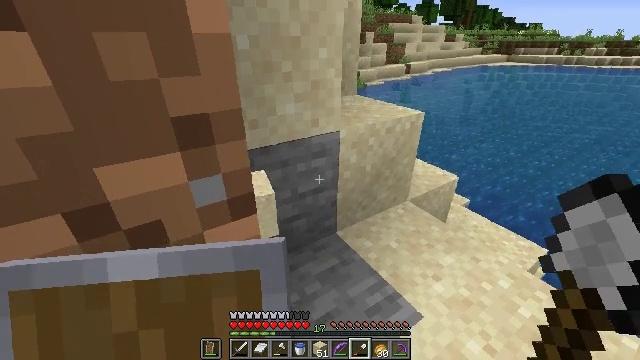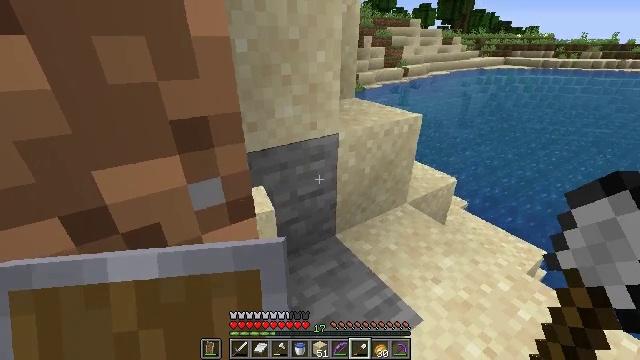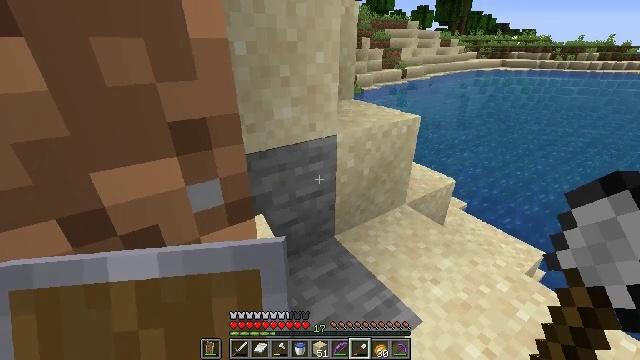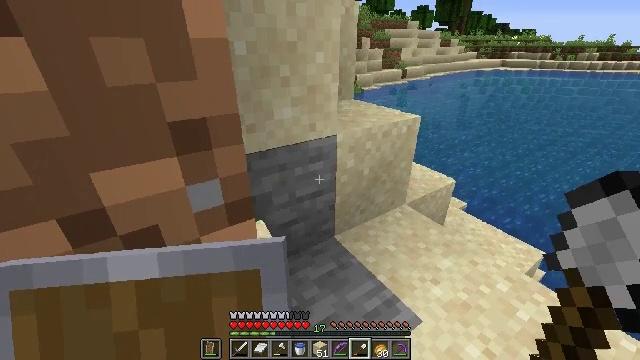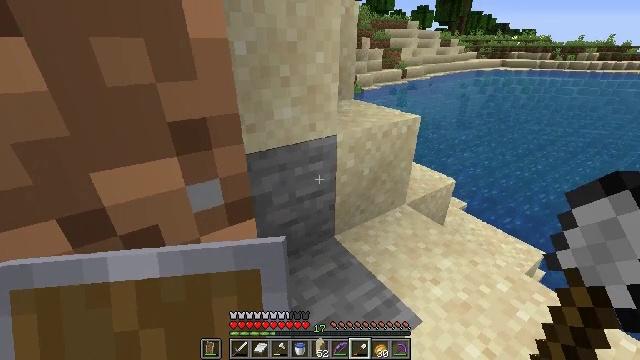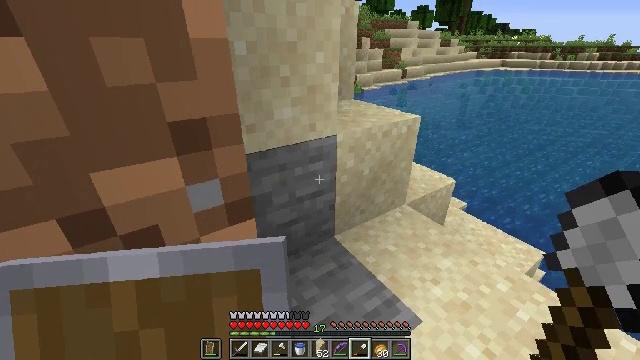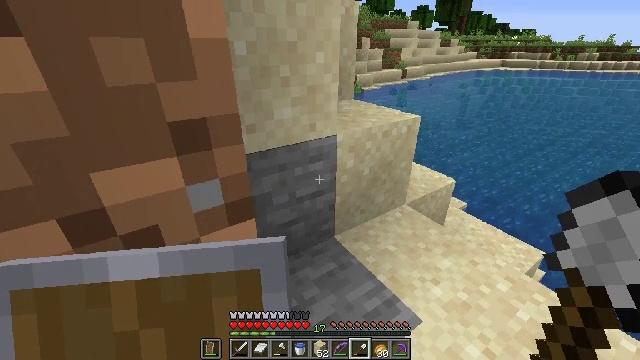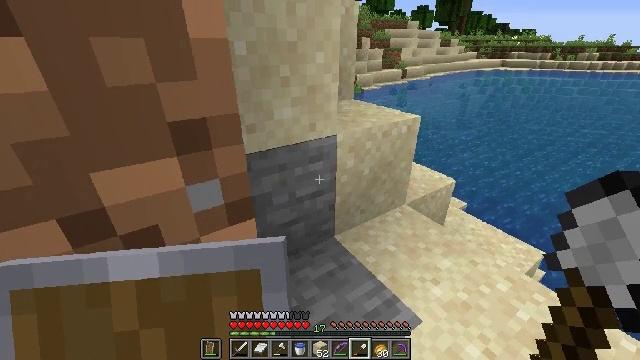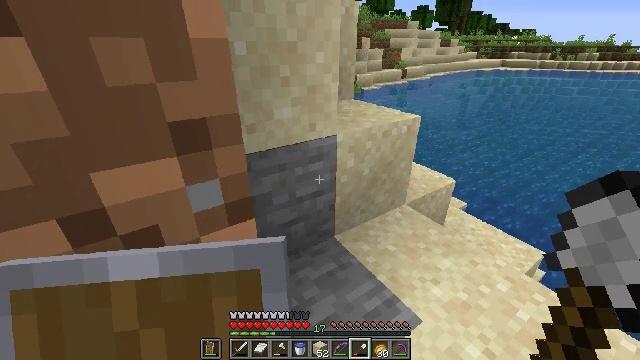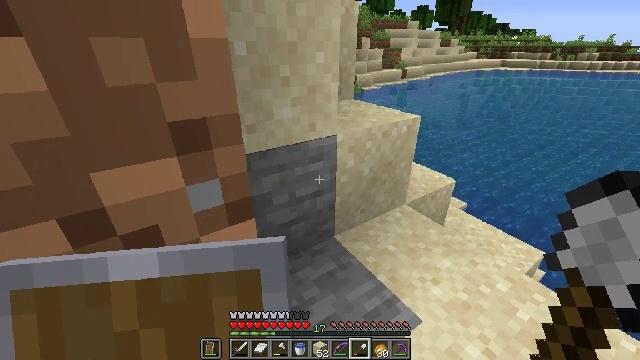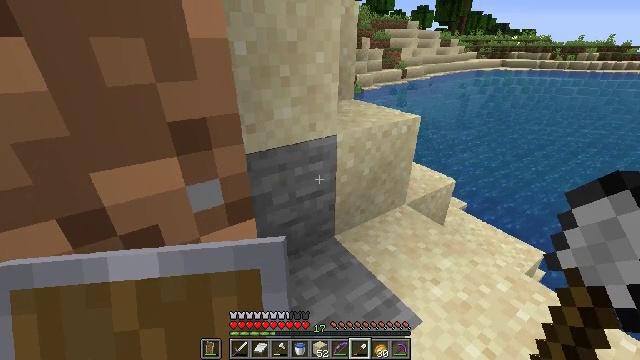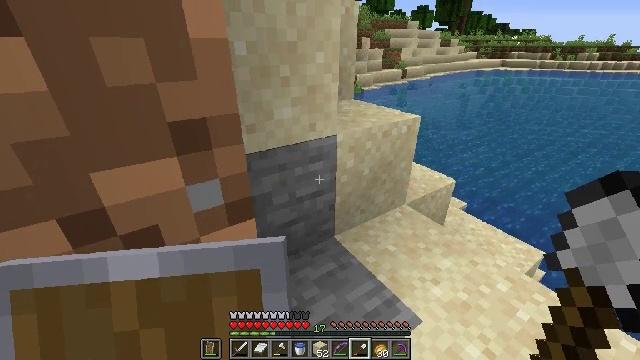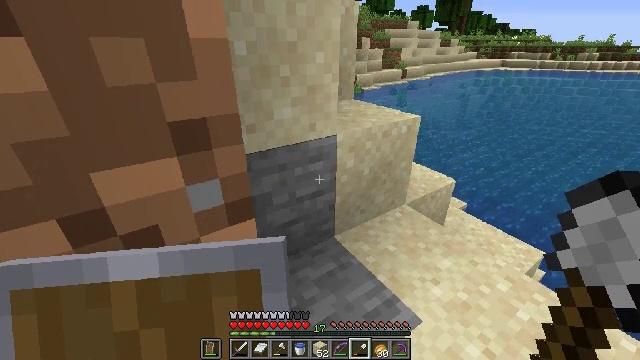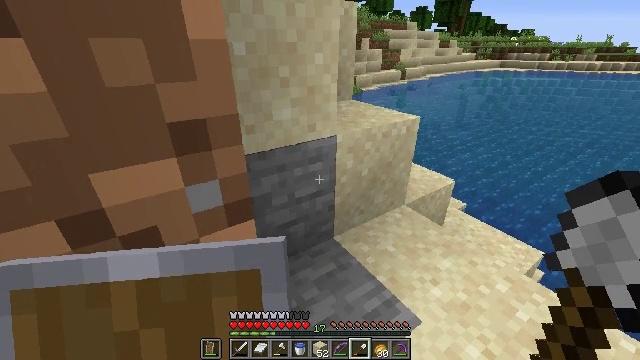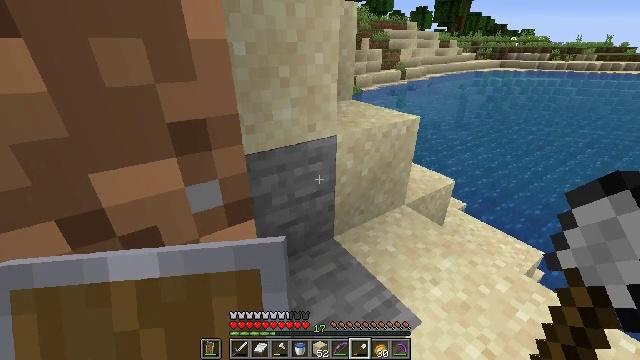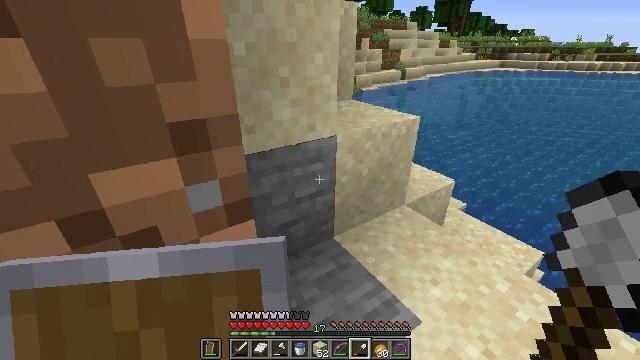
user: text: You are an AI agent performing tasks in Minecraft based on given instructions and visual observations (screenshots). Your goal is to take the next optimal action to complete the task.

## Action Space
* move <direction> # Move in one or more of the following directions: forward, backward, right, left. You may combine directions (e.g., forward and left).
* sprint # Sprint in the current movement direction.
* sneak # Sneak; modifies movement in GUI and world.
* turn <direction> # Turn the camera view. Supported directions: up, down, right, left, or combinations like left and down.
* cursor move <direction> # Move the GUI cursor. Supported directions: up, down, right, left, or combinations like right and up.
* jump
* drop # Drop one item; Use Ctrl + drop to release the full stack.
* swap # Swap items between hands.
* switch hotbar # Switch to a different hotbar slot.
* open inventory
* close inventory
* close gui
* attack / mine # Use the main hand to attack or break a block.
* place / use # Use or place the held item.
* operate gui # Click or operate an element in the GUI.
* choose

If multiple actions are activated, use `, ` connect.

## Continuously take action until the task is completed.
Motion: motion action
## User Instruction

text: Mine sand by the water.
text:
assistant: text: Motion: no_op
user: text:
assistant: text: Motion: no_op
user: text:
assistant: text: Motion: no_op
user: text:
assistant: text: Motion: no_op
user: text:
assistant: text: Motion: no_op
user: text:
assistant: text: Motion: no_op
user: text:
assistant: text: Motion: no_op
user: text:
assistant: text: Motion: no_op
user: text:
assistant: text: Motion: no_op
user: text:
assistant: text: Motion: no_op
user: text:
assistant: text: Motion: no_op
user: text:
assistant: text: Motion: no_op
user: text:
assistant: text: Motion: no_op
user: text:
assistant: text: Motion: no_op
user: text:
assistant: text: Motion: no_op
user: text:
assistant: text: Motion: no_op
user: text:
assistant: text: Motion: no_op
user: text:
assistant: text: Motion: no_op
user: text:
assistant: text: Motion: no_op
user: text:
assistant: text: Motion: move forward and move right
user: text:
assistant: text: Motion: move forward and move right
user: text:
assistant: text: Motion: move forward and move right
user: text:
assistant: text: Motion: move forward and move right, turn left
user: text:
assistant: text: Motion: move forward, turn left and up
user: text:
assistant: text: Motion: move forward, turn left and up
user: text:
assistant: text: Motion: turn left and up
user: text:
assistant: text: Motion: turn left and up
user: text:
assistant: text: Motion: turn left and up
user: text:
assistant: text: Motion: turn left and up
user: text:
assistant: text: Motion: turn left and up